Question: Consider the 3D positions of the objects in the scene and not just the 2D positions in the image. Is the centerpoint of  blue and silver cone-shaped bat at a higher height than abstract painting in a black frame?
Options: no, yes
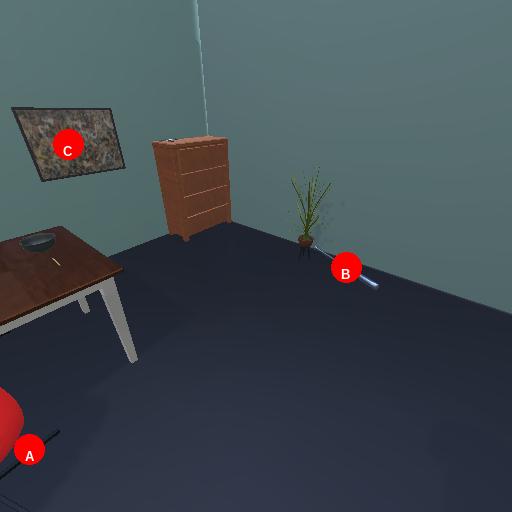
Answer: no